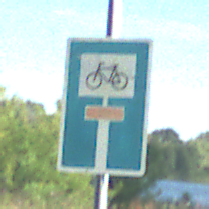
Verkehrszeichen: SackgasseRadverkehrDurchlaessig
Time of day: MorningAfternoon
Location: Outdoor (Nature)
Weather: Clear
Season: NotSpecified
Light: Natural